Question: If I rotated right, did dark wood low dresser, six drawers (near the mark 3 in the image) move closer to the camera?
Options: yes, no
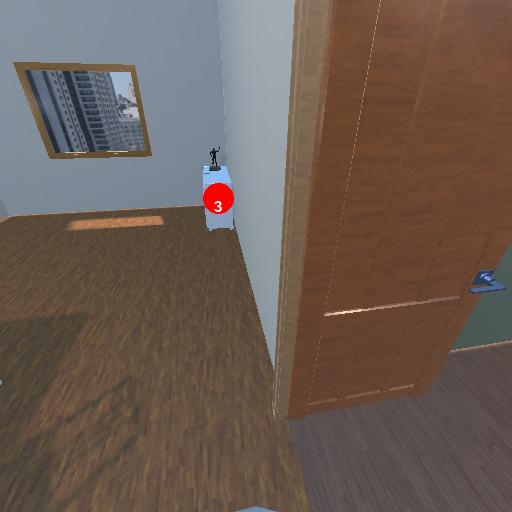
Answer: yes